Question: '''
SELECT IsConfirmed, IsNetConfirmed, d.FullDate FROM Final.FactApplication f
INNER JOIN final.DimOfferedDate d on f.OfferedDateKey= d.OfferedDateKey
WHERE d.CalendarYear in ('2013','2014','2015')
'''
The code above returns the following sample data.
'''
IsConfirmed IsNetConfirmed FullDate
----------------------------------------------
1 0 2013-01-04 00:00:00.000
1 1 2013-02-04 00:00:00.000
0 1 2013-03-04 00:00:00.000
1 0 2013-04-04 00:00:00.000
'''
I wish to aggregate the sum of both IsConfirmed and IsNetConfirmed over day and month for each year so that I end up with the following result. I need to aggregate for each year so that the sum for 4/31/2012 includes the data between 1/1/2012-4/31/2012.

Here is my code so far - but I can't wrap my head around all the groupings. Help, please.
'''
SELECT sum(IsConfirmed) AS ConfirmCount
,sum(IsNetConfirmed) AS NetConfirmCount
,year(d.fulldate) AS cyear
,month(d.fulldate) AS cmonth
,day(d.fulldate) AS cday
FROM final.FactApplicationHistory f
INNER JOIN final.DimOfferedDate d ON f.OfferedDateKey = d.OfferedDateKey
WHERE d.CalendarYear IN ('2013','2014','2015')
GROUP BY year(d.fulldate)
,month(d.fulldate)
,day(d.fulldate)
ORDER BY year(d.fulldate)
'''
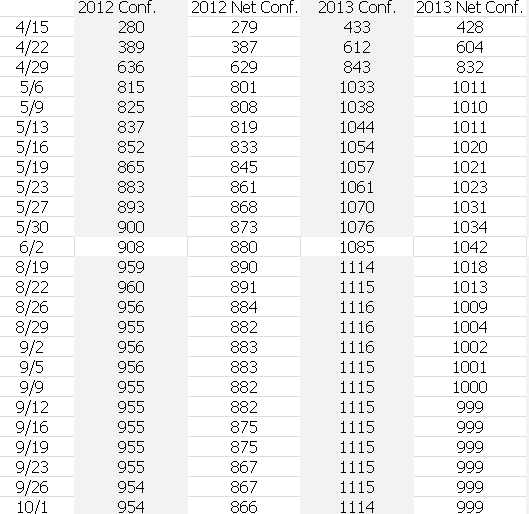
Answer: Running sums are tricky. You can't really do them with just a group by. There are a couple of ways to do it. One way is to join the data table with itself on all records that are less than or equal in value to the current record and sum the data points. You're query is especially complicated by the fact that you also want to pivot the data. Here's how you would do it with the table join method:
'''
;with temp (IsConfirmed, IsNetConfirmed, FullDate) AS
(
SELECT IsConfirmed, IsNetConfirmed, FullDate
FROM final.FactApplicationHistory f
INNER JOIN final.DimOfferedDate d
ON f.OfferedDateKey = d.OfferedDateKey
WHERE d.CalendarYear IN ('2013','2014','2015')
)
, pivottable (cmonthday,cmonth,cday,ConfirmCount2013,NetConfirmCount2013,ConfirmCount2014,NetConfirmCount2014,ConfirmCount2015,NetConfirmCount2015) AS
(
SELECT
dateadd(day,cday,(DATEADD(month, cmonth, 0))) cmonthday,
cmonth,
cday,
sum(isnull([2013],0)) ConfirmCount2013,
sum(isnull([2016],0)) NetConfirmCount2013,
sum(isnull([2014],0)) ConfirmCount2014,
sum(isnull([2017],0)) NetConfirmCount2014,
sum(isnull([2015],0)) ConfirmCount2015,
sum(isnull([2018],0)) NetConfirmCount2015
FROM
(SELECT sum(IsConfirmed) AS ConfirmCount
,sum(IsNetConfirmed) AS NetConfirmCount
,year(d.FullDate) AS cyear
,year(d.FullDate)+3 AS cyear2
,month(d.FullDate) AS cmonth
,day(d.FullDate) AS cday
FROM #temp d
WHERE year(FullDate) IN ('2013','2014','2015')
GROUP BY year(d.FullDate)
,month(d.FullDate)
,day(d.FullDate)
) ps
PIVOT
(
SUM (ConfirmCount)
FOR cyear IN
( [2013],[2014],[2015])
) AS pvt
PIVOT
(
SUM (NetConfirmCount)
FOR cyear2 IN
( [2016],[2017],[2018])
) AS pvt
Group by cmonth,
cday
)
select
pivottable.cmonth,
pivottable.cday,
sum(RunningSums.ConfirmCount2013) ConfirmCount2013,
sum(RunningSums.NetConfirmCount2013) NetConfirmCount2013,
sum(RunningSums.ConfirmCount2014) ConfirmCount2014,
sum(RunningSums.NetConfirmCount2014) NetConfirmCount2014,
sum(RunningSums.ConfirmCount2015) ConfirmCount2015,
sum(RunningSums.NetConfirmCount2015) NetConfirmCount2015
from pivottable
join pivottable RunningSums
on RunningSums.cmonthday <= pivottable.cmonthday
group by pivottable.cmonth,pivottable.cday
order by pivottable.cmonth, pivottable.cday
'''
I suppose this might even be a case where a cursor would actually be a good idea. You could create your output pivot data into a table and then iterate though each record and update each value with the running sum. For a very large table with millions of records this would probably be more efficient than my self join method.